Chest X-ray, PA view. Patient: 45 years old, sex M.
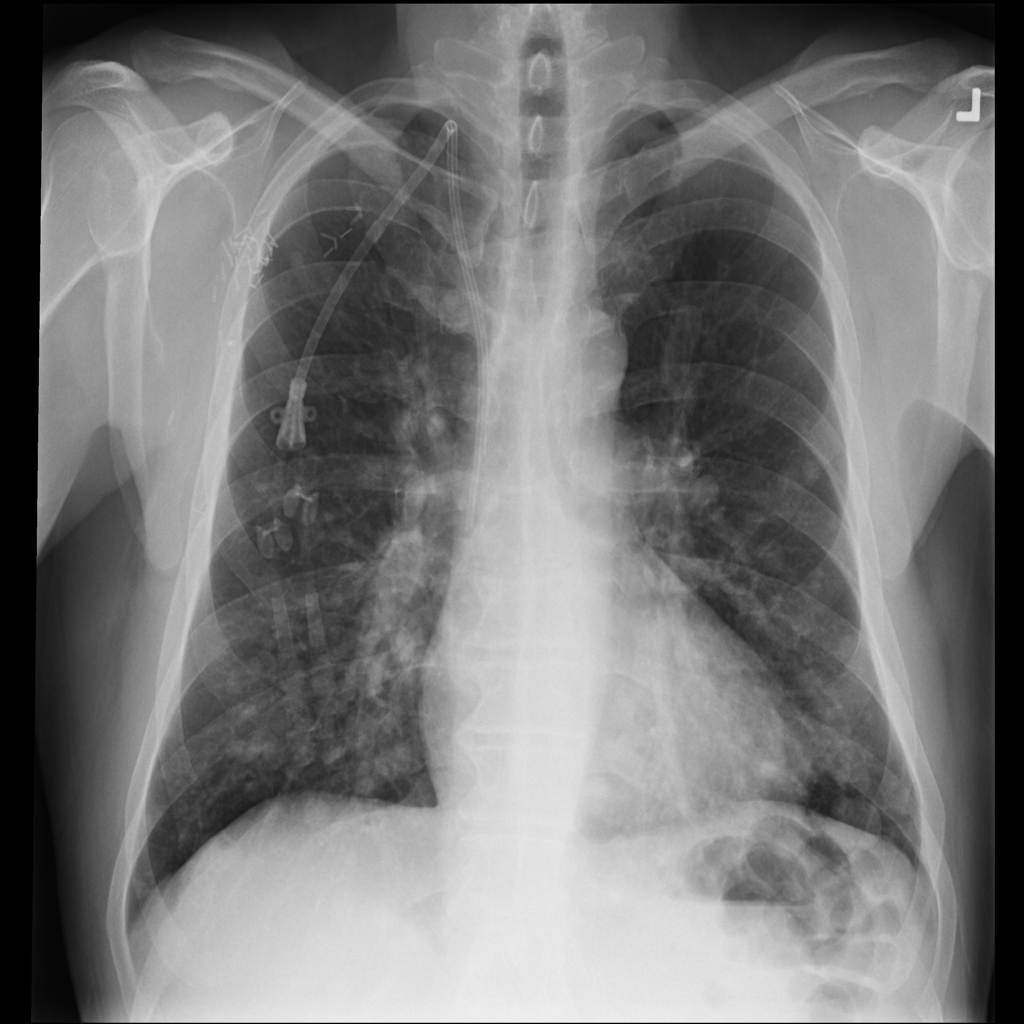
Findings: Nodule